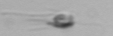
Label: Calciopappus